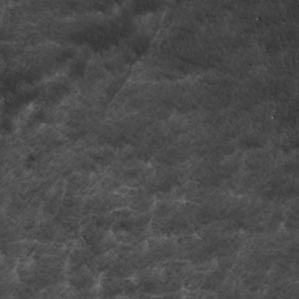
Label: non_frost